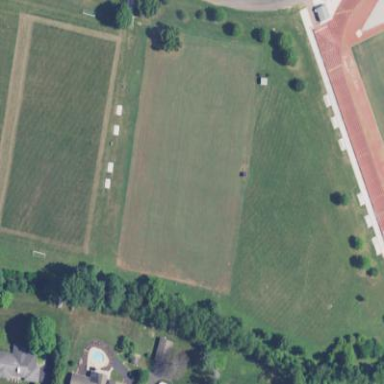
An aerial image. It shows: Soccer pitch designated for leisure and sports activities.